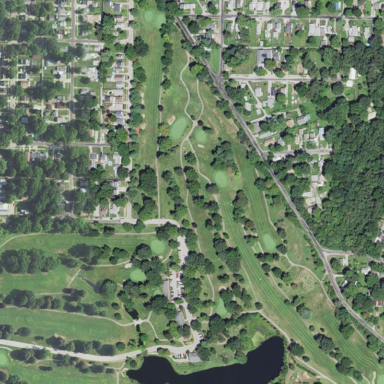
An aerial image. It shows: Golf course surrounded by greenery.